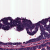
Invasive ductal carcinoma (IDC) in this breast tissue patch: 0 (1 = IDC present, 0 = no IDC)